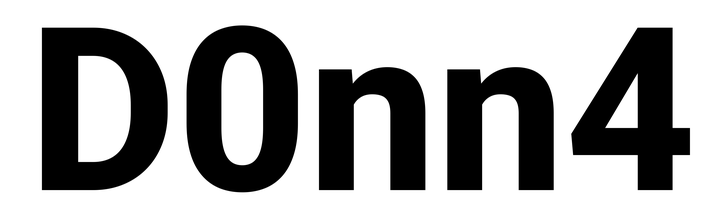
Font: Roboto_ExtraBold